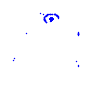
Particle: kaon